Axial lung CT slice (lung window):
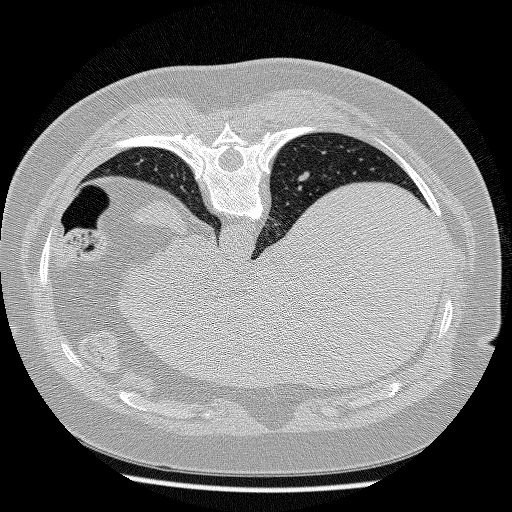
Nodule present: no